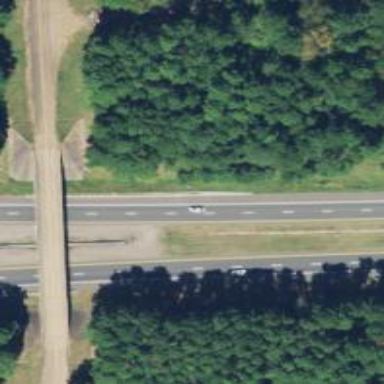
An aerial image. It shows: Asphalt motorway.